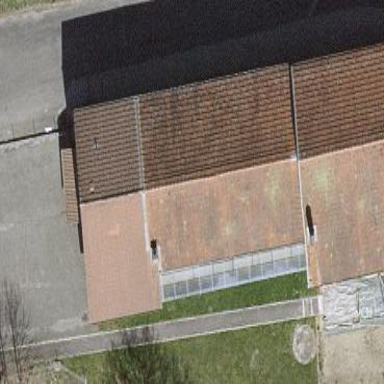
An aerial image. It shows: Public building.